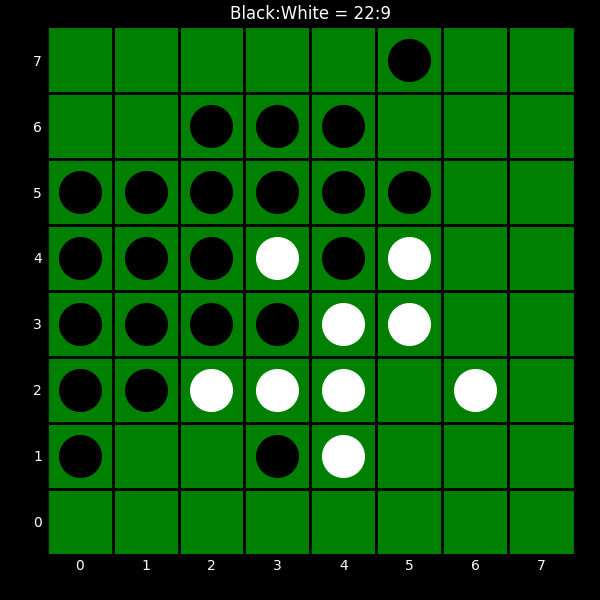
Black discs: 22
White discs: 9